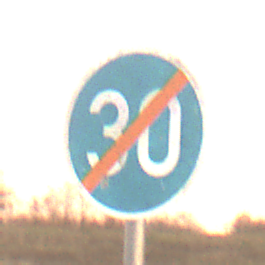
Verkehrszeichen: EndeMindestgeschwindigkeit
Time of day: SunriseSunset
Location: Outdoor (Nature)
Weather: PartlyCloudy
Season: NotSpecified
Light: Natural